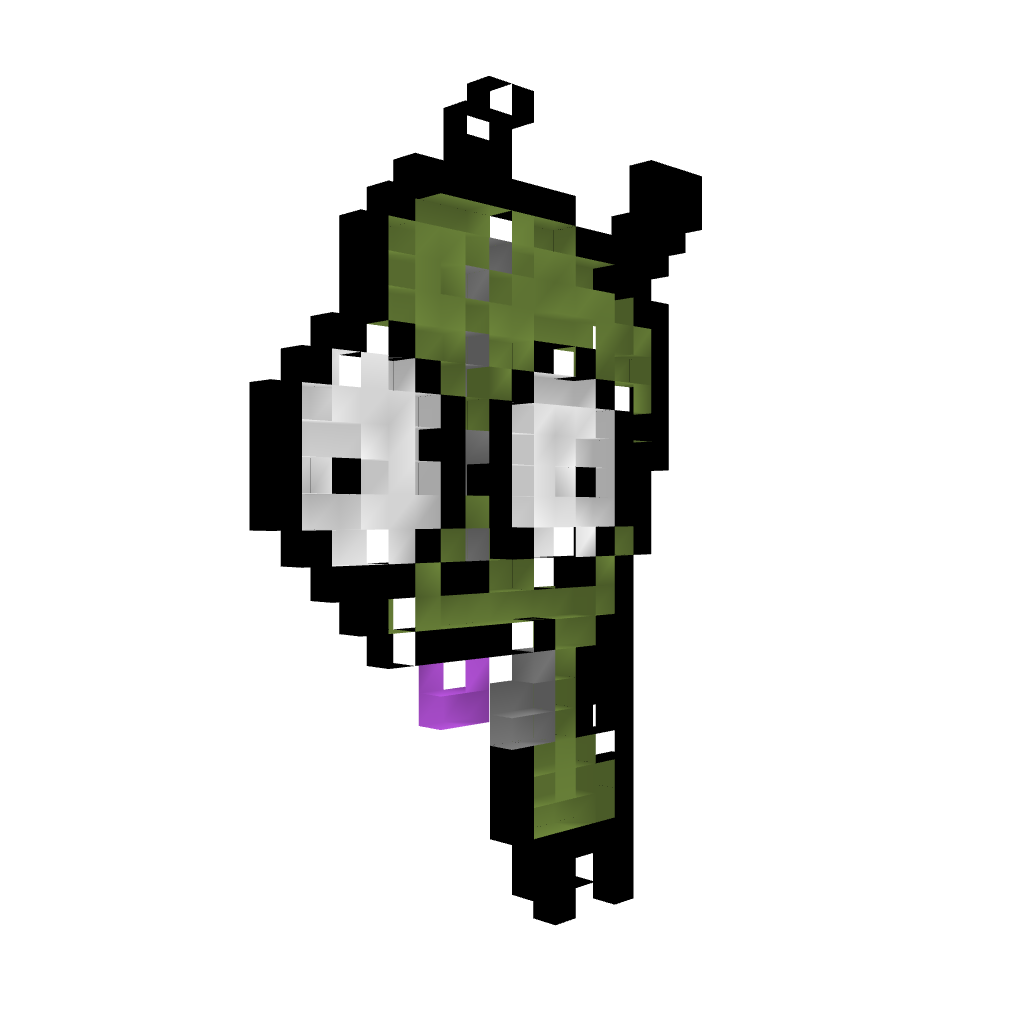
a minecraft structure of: Gir Pixel Art bad low quality